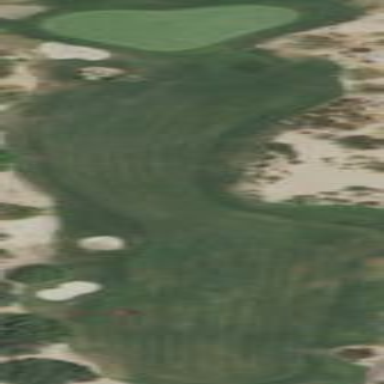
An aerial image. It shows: Golf fairway in the image.